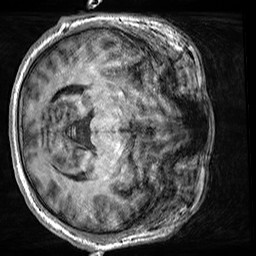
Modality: T1w
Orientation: axial
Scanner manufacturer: siemens
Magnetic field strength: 3 T
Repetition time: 2.5 s
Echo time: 0.00299 s